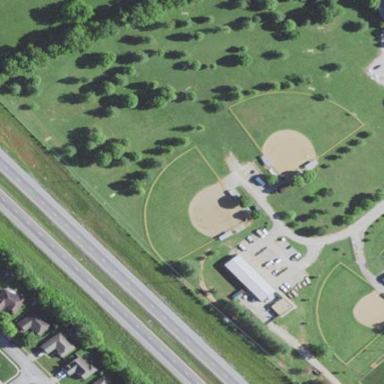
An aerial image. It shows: Baseball/softball pitch for leisure and sports activities.